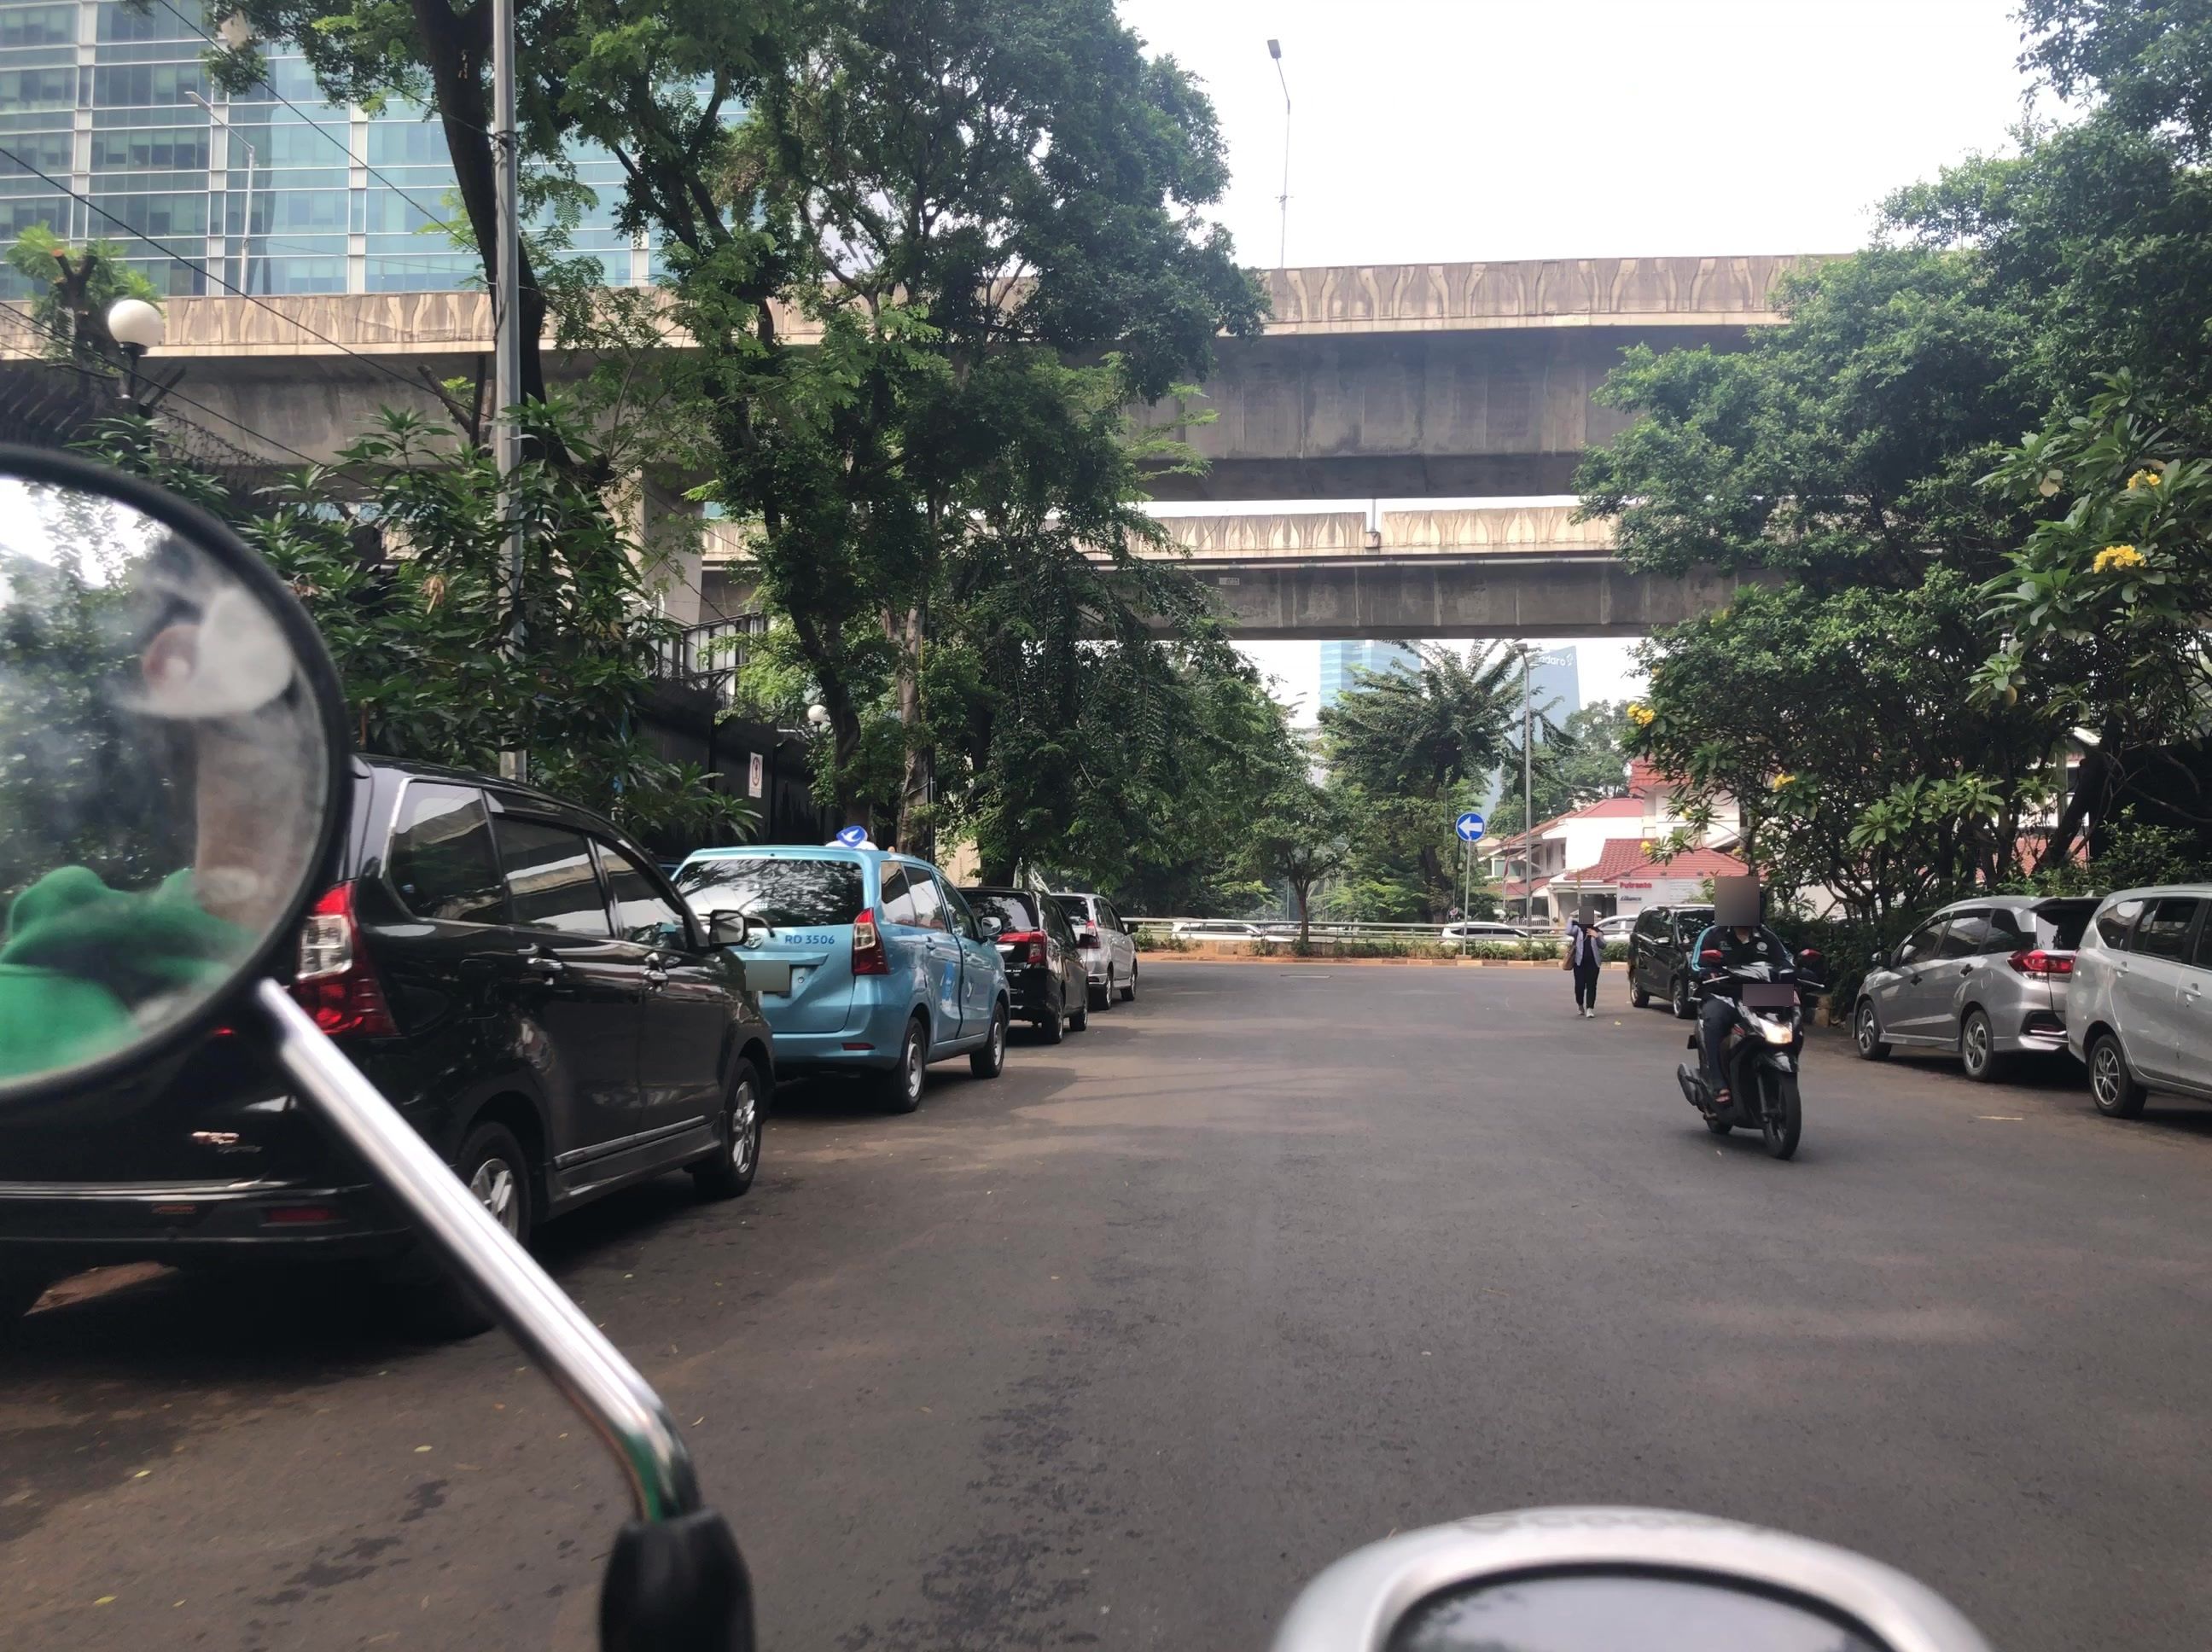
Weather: clear
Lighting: day
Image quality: slightly poor
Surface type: driving surface
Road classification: tertiary
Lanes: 2
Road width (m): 8
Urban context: urban centre
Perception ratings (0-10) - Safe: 4.13, Lively: 3.95, Beautiful: 1.6, Boring: 5.97, Depressing: 2.57, Wealthy: 2.69